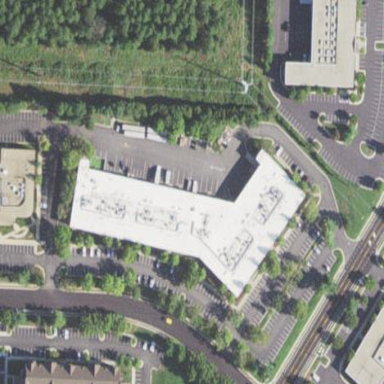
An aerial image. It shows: Commercial building.